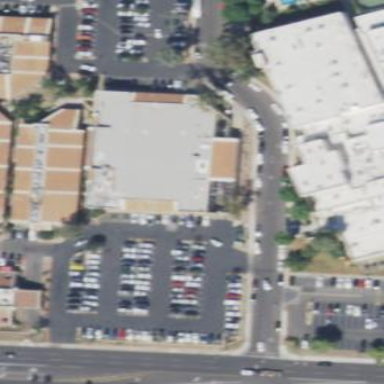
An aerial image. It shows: Supermarket located in building.